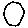
Label: circle